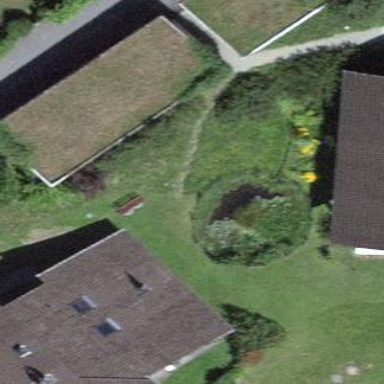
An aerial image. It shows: Group of garages.